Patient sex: F
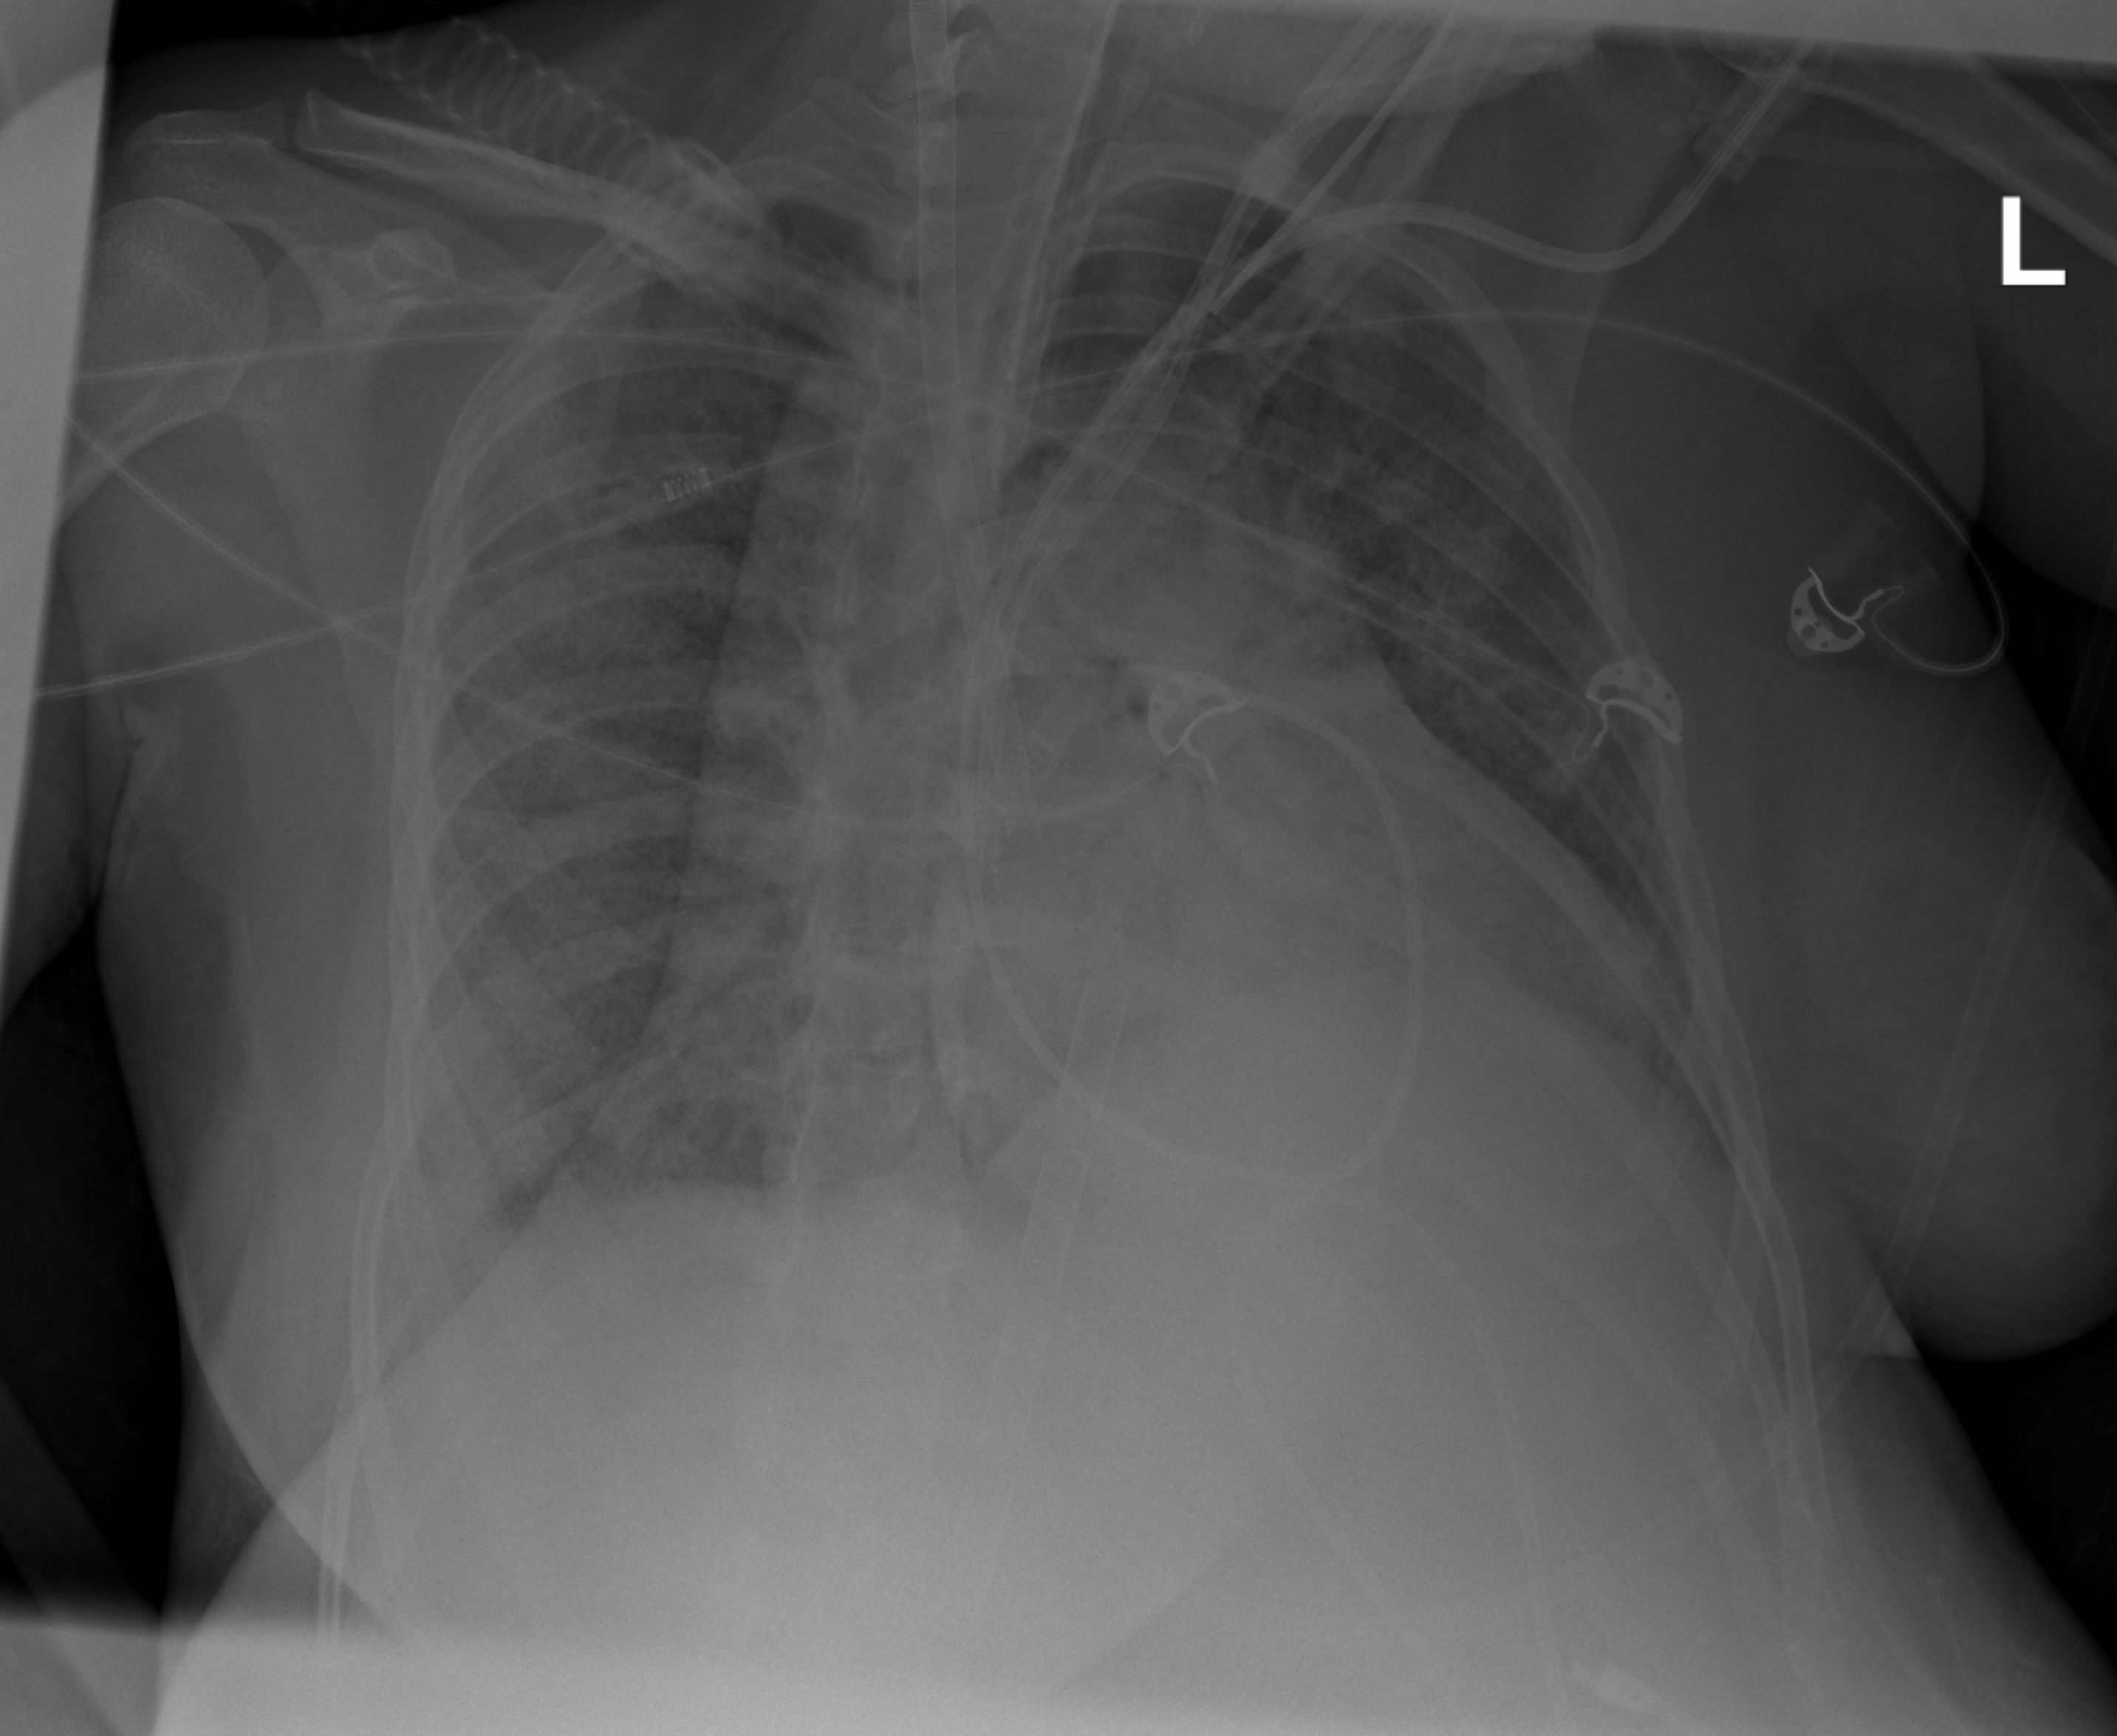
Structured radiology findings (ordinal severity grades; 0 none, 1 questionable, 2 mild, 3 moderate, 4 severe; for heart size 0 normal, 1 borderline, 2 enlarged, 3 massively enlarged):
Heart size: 2
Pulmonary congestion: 2
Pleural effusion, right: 0
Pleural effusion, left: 2
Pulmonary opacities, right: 3
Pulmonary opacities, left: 3
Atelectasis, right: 3
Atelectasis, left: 3